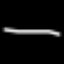
Label: line